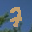
Label: 7